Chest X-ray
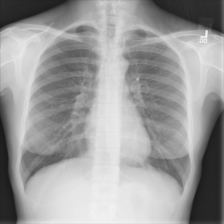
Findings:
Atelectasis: negative
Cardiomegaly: negative
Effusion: negative
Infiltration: negative
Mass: negative
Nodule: negative
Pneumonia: negative
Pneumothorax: negative
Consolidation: negative
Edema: negative
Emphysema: negative
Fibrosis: negative
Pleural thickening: negative
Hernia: negative